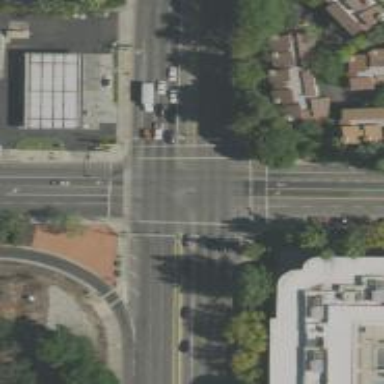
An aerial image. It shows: Primary highway with separate sidewalk.